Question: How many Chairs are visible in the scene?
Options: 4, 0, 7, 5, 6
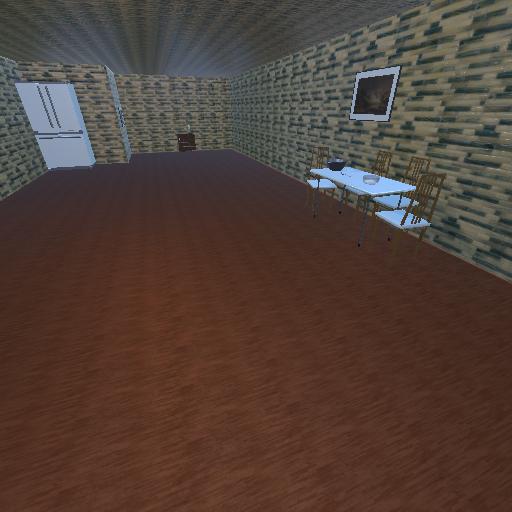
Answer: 4